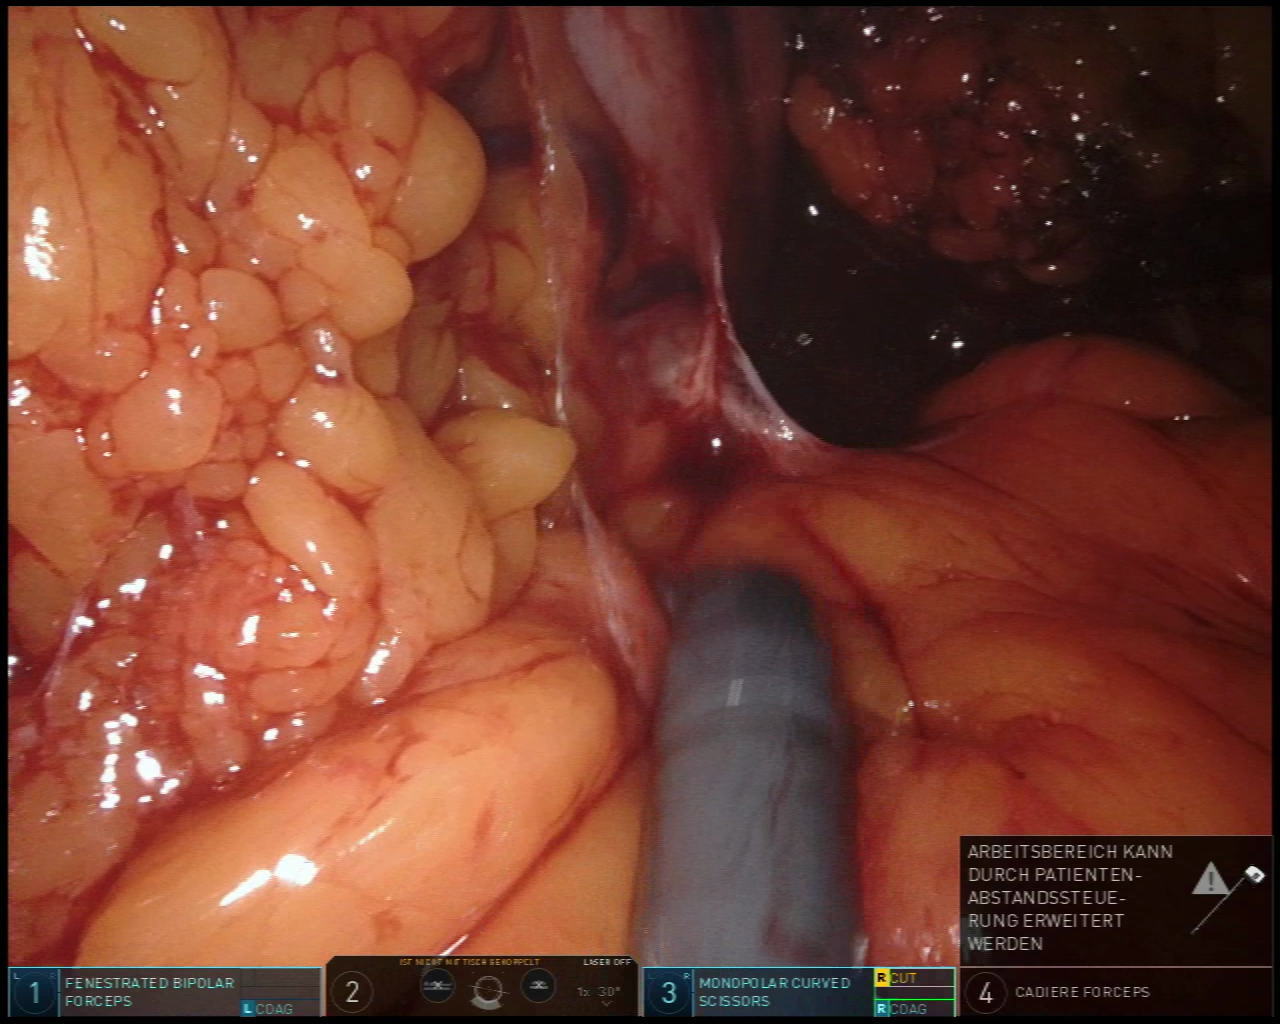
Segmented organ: stomach
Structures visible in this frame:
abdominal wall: no
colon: no
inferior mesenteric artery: no
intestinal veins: no
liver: no
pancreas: no
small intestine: no
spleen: no
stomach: yes
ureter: no
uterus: no
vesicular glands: no